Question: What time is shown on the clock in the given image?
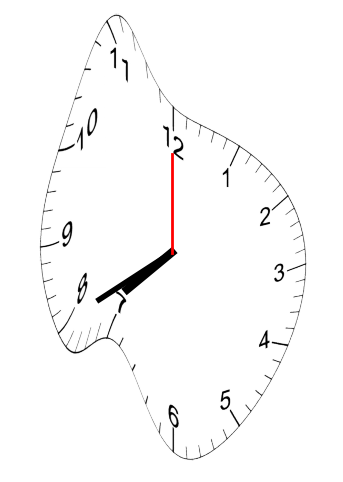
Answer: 07:40:00